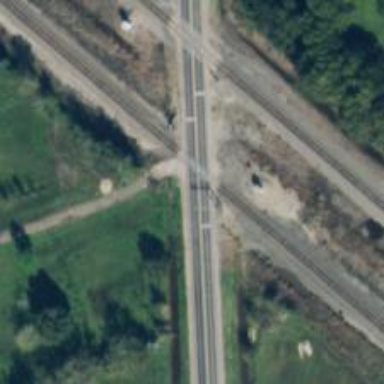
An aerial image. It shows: Railway track.